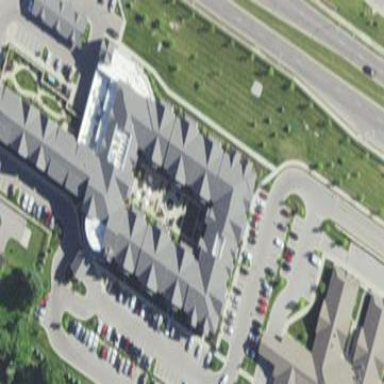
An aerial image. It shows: Nursing home building.